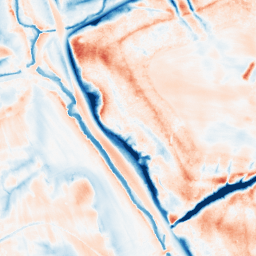
Category: trend_removal
Decomposition family: local_polynomial
Decomposition parameters: window_size: 31
degree: 2
Upsampling method: sinc_blackman
Upsampling parameters: scale: 2
kernel_size: 8
Upsampling scale: 2